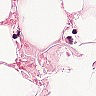
Metastatic tissue present: no